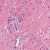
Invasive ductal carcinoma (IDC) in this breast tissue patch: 0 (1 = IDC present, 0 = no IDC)